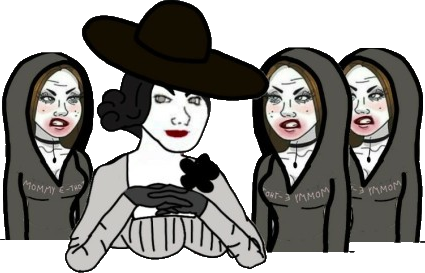
Label: 5_Abusive_Wife